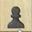
Piece: bP